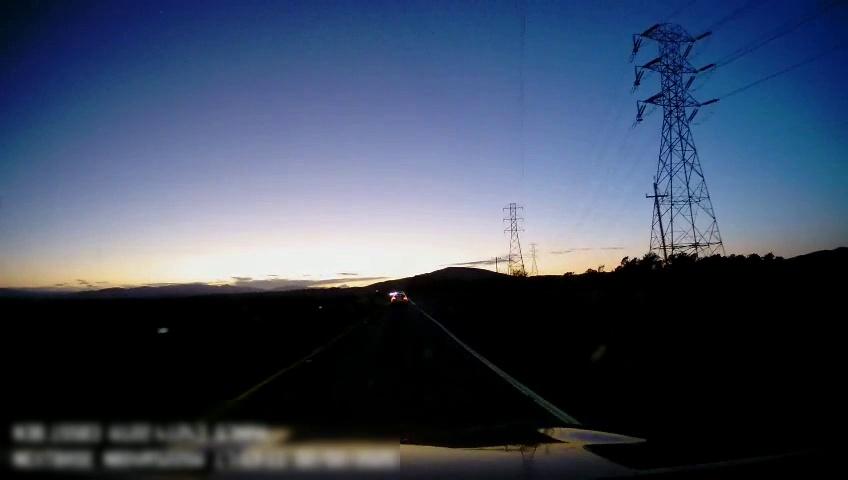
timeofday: Dusk/Dawn/Twilight
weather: Other
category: Drivable Space
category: Vehicles | Car
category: Lanes | Current Lane
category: Lanes | Current Lane